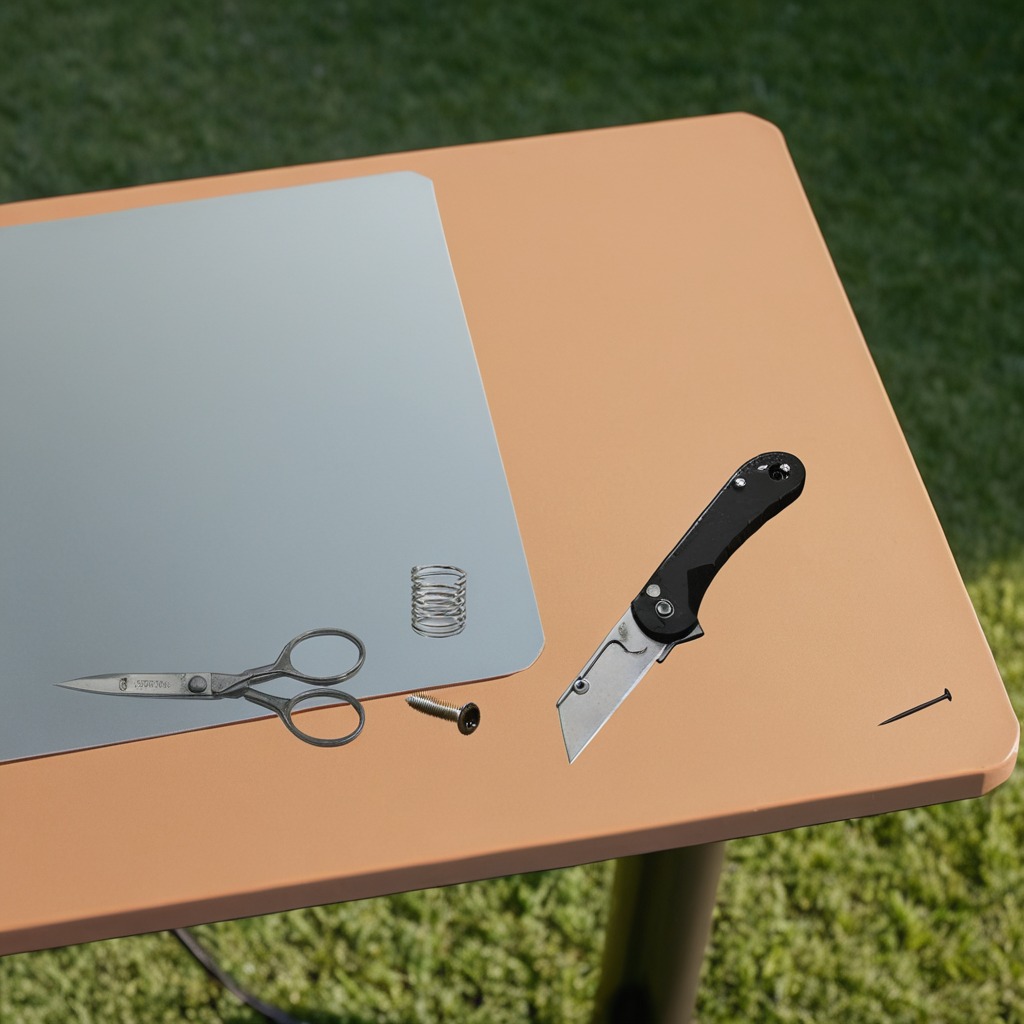
A utility knife, a metal machine screw, an iron nail, a coiled metal spring, and a pair of scissors are lying on a clean utility table in a temporary outdoor tool station afternoon light present textured surface